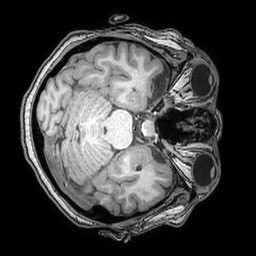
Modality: T1w
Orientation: axial
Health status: ill
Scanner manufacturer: philips
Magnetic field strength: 3 T
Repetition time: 0.007 s
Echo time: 0.0035 s